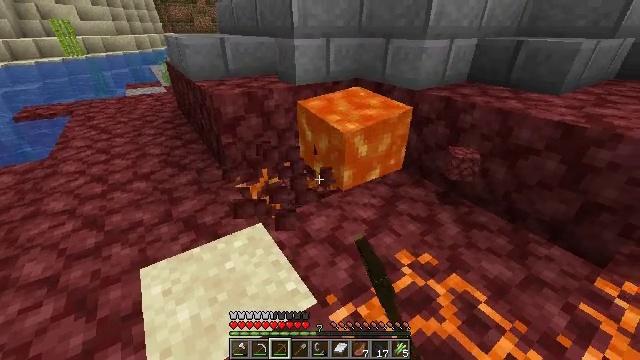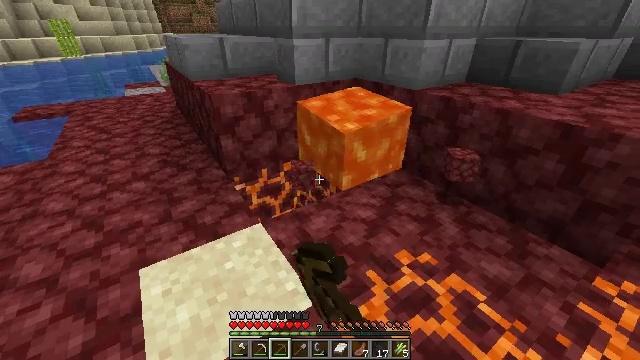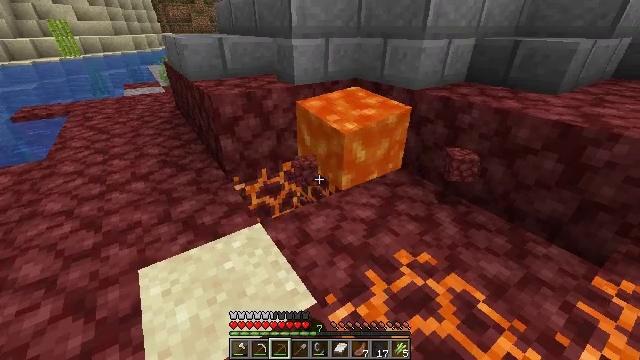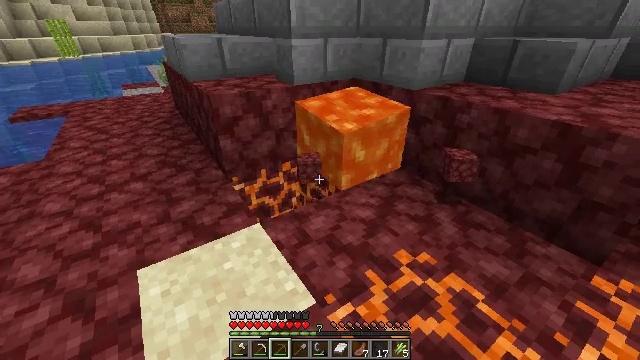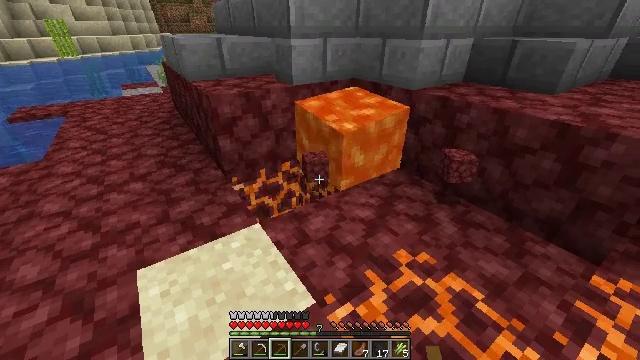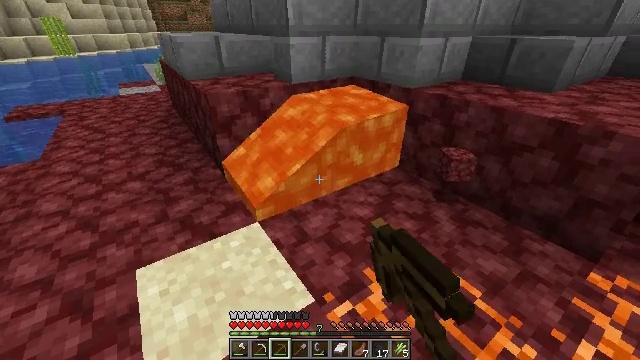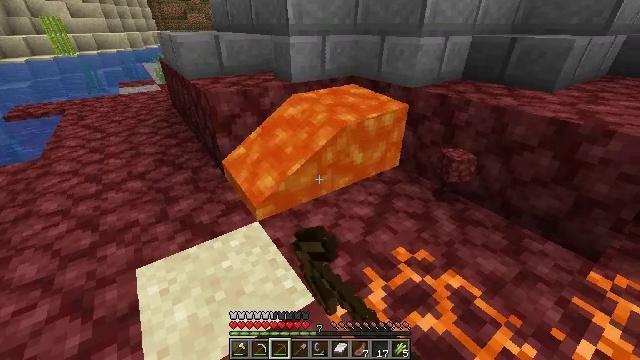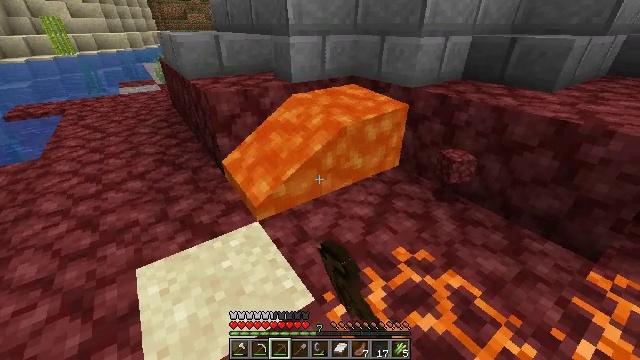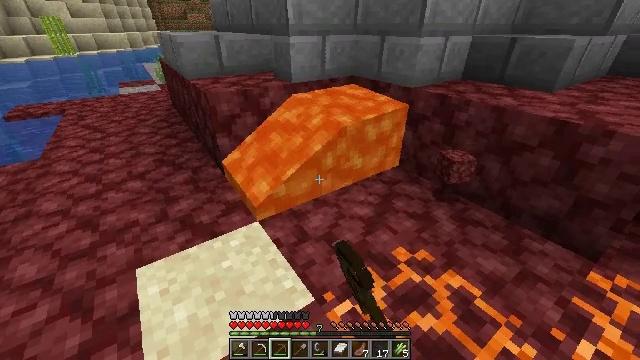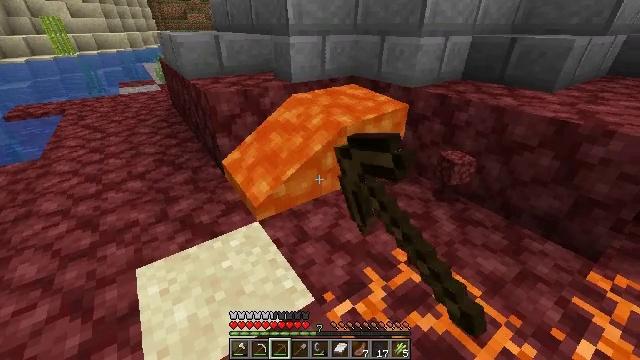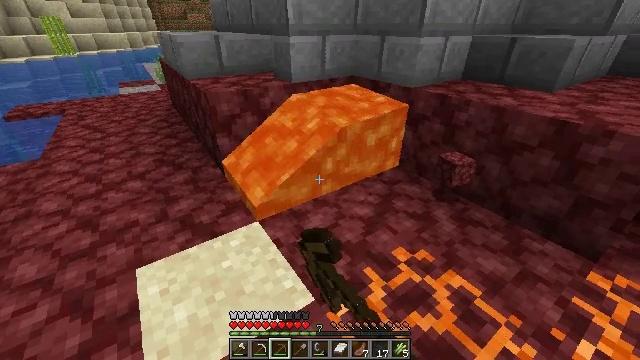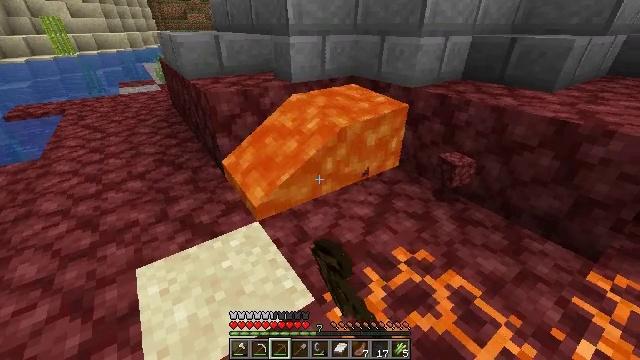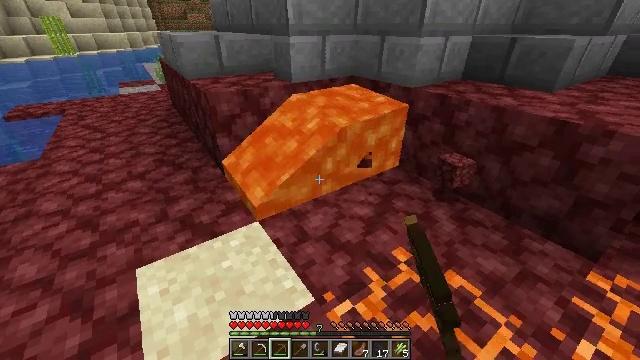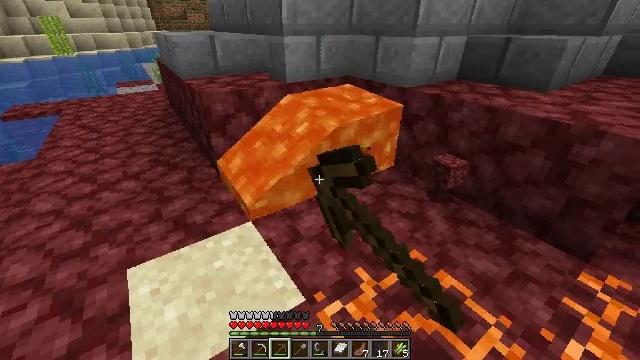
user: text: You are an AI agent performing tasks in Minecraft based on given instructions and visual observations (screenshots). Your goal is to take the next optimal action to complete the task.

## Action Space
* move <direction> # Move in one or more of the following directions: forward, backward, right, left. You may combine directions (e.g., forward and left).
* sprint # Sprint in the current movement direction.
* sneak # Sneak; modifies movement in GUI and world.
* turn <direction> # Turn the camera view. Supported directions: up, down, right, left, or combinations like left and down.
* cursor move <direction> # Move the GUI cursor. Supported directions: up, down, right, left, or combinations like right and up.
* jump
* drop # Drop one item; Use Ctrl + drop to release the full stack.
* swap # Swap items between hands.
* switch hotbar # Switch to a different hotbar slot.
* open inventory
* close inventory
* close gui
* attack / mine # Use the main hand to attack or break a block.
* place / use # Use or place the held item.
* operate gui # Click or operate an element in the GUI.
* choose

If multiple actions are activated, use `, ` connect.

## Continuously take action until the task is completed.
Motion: motion action
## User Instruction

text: Mine the magma block in the nether.
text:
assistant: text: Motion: attack / mine
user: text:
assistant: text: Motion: attack / mine
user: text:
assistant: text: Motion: attack / mine
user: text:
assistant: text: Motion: attack / mine
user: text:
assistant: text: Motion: attack / mine
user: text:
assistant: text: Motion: attack / mine
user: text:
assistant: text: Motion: attack / mine
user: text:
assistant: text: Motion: attack / mine
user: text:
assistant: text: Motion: attack / mine
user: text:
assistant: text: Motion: attack / mine
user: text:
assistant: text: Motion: attack / mine
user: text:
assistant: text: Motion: attack / mine
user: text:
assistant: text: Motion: move right, attack / mine
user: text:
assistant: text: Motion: no_op